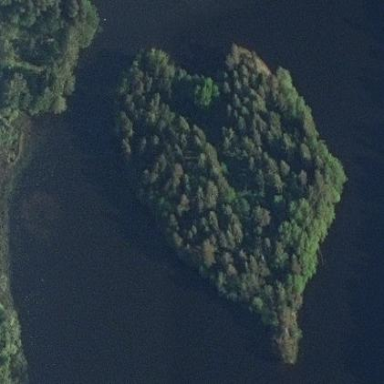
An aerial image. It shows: Islet.